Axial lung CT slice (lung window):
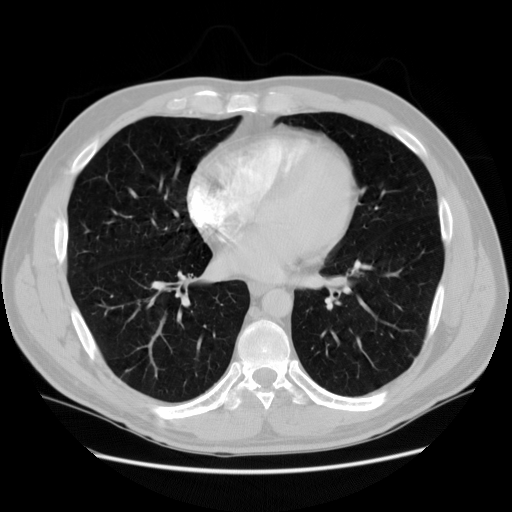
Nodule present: yes
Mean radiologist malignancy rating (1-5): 2